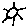
Label: sun